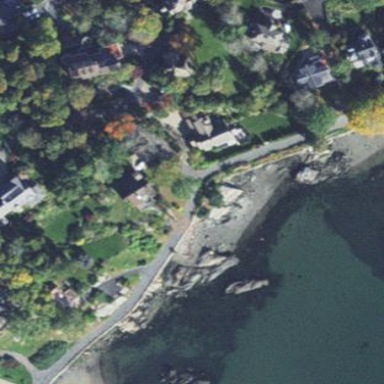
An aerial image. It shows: Rocky scree with tidal influence.